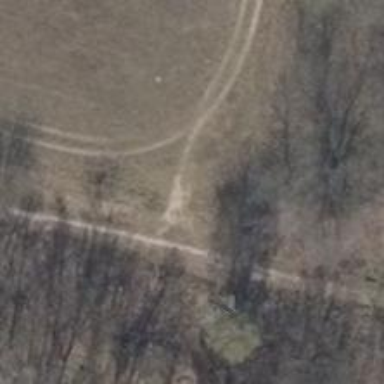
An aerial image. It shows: Ground path.